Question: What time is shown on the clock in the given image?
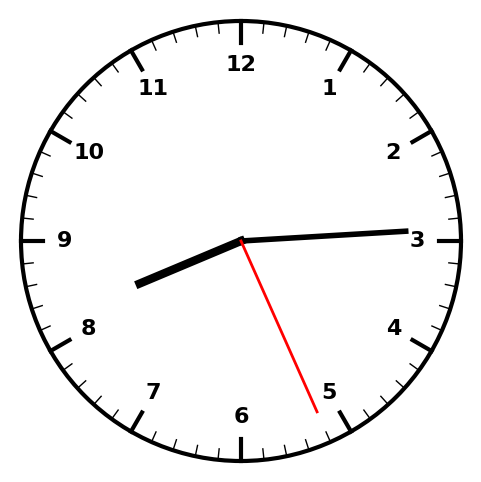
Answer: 08:14:26